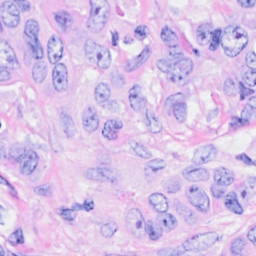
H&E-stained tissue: Breast